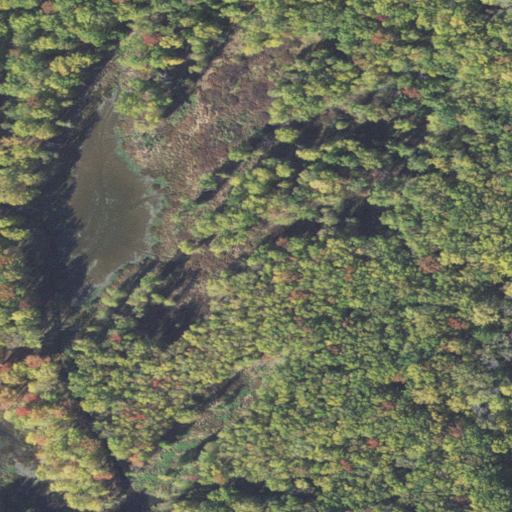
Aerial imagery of island in Vermont named Derway Island containing woody wetlands and herbaceous wetlands